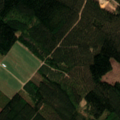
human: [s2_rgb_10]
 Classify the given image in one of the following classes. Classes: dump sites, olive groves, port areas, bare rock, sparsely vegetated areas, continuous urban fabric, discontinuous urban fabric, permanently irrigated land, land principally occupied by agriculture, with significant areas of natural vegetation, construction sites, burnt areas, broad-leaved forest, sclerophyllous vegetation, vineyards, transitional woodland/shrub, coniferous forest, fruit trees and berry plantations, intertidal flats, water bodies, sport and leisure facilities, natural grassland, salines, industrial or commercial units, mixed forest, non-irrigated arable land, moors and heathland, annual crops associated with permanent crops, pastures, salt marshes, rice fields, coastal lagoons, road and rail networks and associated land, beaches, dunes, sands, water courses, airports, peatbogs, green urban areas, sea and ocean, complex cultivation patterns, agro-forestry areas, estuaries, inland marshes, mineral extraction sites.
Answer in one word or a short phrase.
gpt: coniferous forest, mixed forest